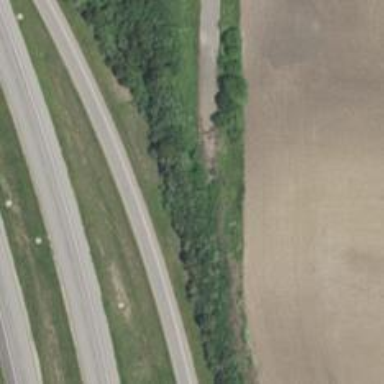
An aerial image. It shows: Trunk link highway.